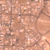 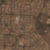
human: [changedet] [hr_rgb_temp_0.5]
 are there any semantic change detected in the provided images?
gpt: A park and many houses were built on the right.